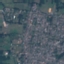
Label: Residential